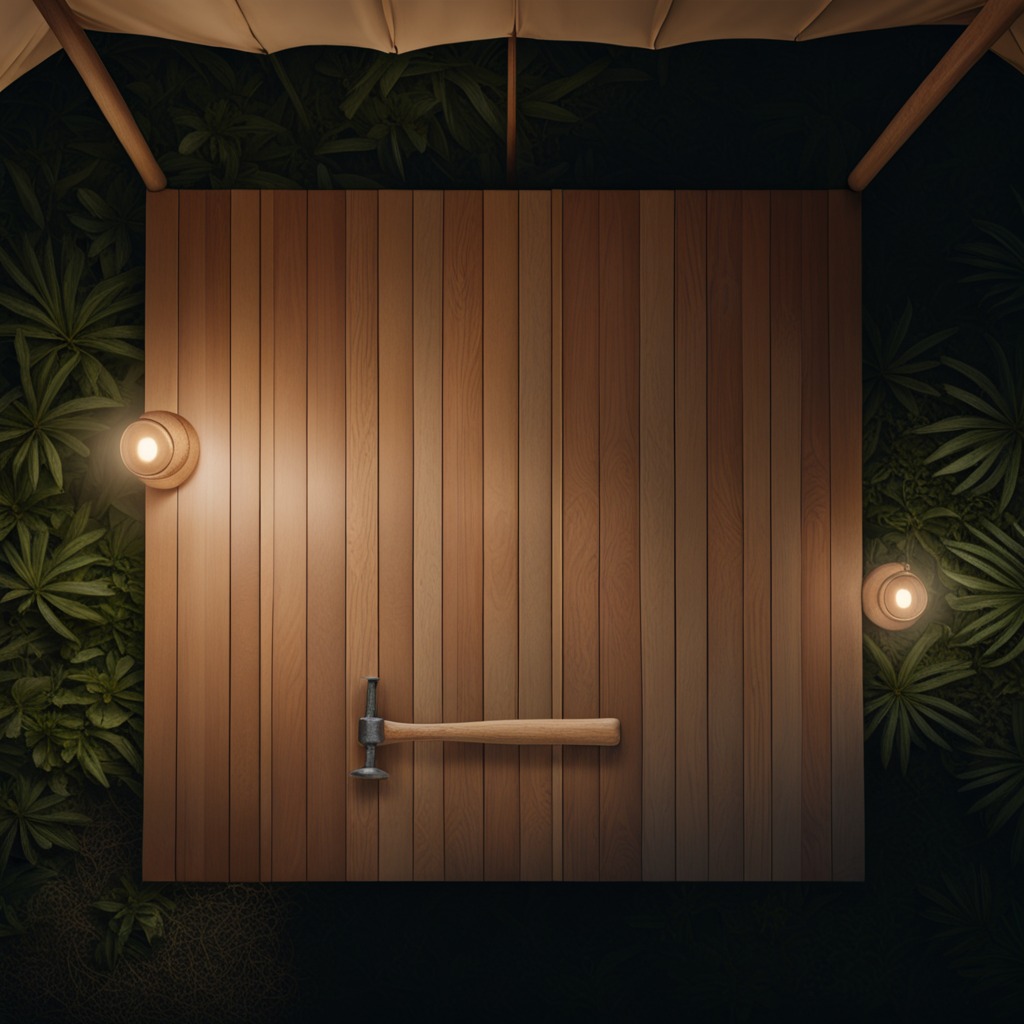
A hammer lies on a wooden table inside a jungle field workshop tent at night.